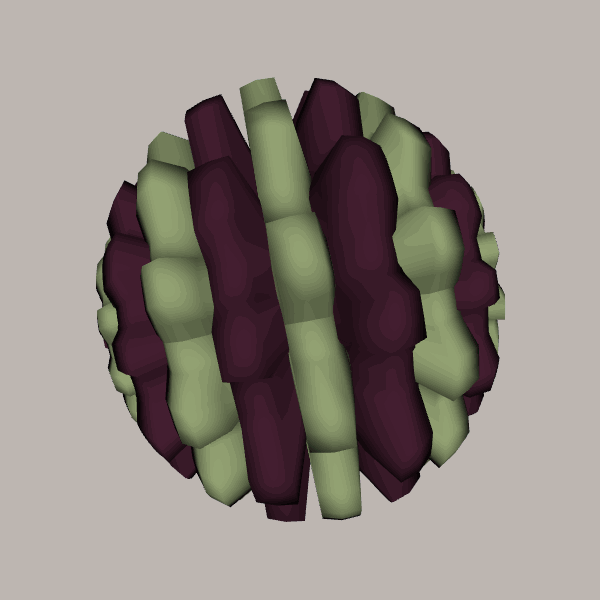
Background: light